Field crop: tomato
Growth stage: 1
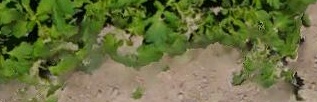
Species: tomato